Question: I am trying to get user input as parameter on my function. I did this :
on
'''
def EnterVersion()
gVer = ""
tgVer = ""
while True:
gVer = input(" Enter game version : ")
if gVer ='':
tgVer = tgVer[:-1]
break
else:
gVer = ''' + gVer + ''' + ','
tgVer += gVer
tgVer = ""(%s)""%tgVer
print(tgVer)
return tgVer
'''
on
'''
game_version = ""
def getGameVersion()
game_version = utilities.EnterVersion()
return game_version
'''
When user input like this :
> Enter game version : 1
Enter game version : 2
EDIT :
I am using VS for Python
The output from the script (on the command line) is good :
> "('1','2')"
But, when I put watch on the variable, it went this way :

The output will be like this:
> "('1','2')"
Without extra '' on it.
So, given that input my query (I am using pandas) doesn't ran.
Because it read the game version as :
> ''\ and '' , or
'1' and '2'
I am aware that '' used to write special character in python.
But why I got it on mine?
Anyone can explain to me why I got extra '' on my string?
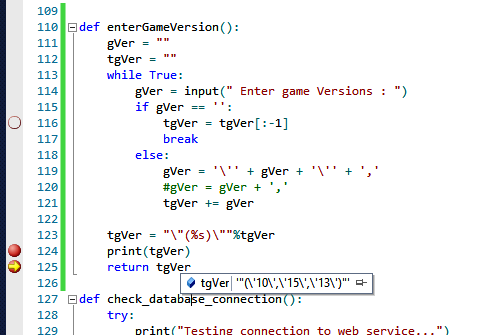
Answer: Your code have cupple of syntax error when i try to run it. and also it your expected output without changeing the code.
'''
def EnterVersion():
gVer = ""
tgVer = ""
while True:
gVer = input(" Enter game version : ")
if gVer =='':
tgVer = tgVer[:-1]
break
else:
gVer = ''' + gVer + ''' + ','
tgVer += gVer
tgVer = ""(%s)""%tgVer
print(tgVer)
return tgVer
if __name__ == "__main__":
game_version = EnterVersion()
print(game_version)
'''